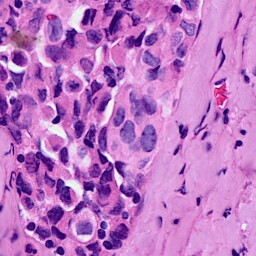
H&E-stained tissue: Breast